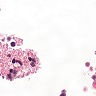
Metastatic tissue present: no